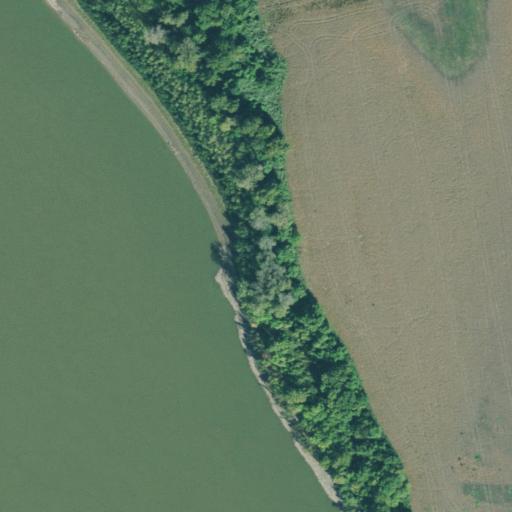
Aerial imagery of bar in Tennessee named Linda Bar containing open water, cultivated crops, and woody wetlands